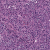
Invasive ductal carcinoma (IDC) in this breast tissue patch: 1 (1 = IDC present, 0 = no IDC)